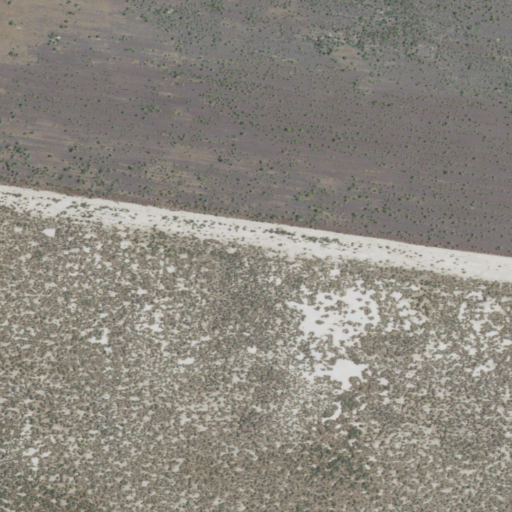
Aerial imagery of plain(s) in Oregon named Buffalo Flat containing shrub and barren land